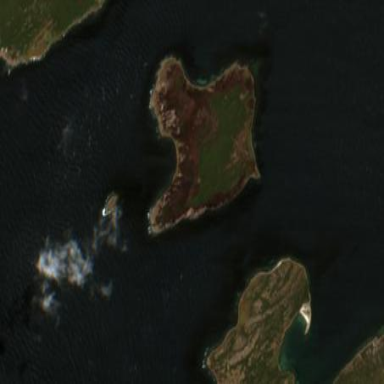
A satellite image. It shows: Island with natural coastline.